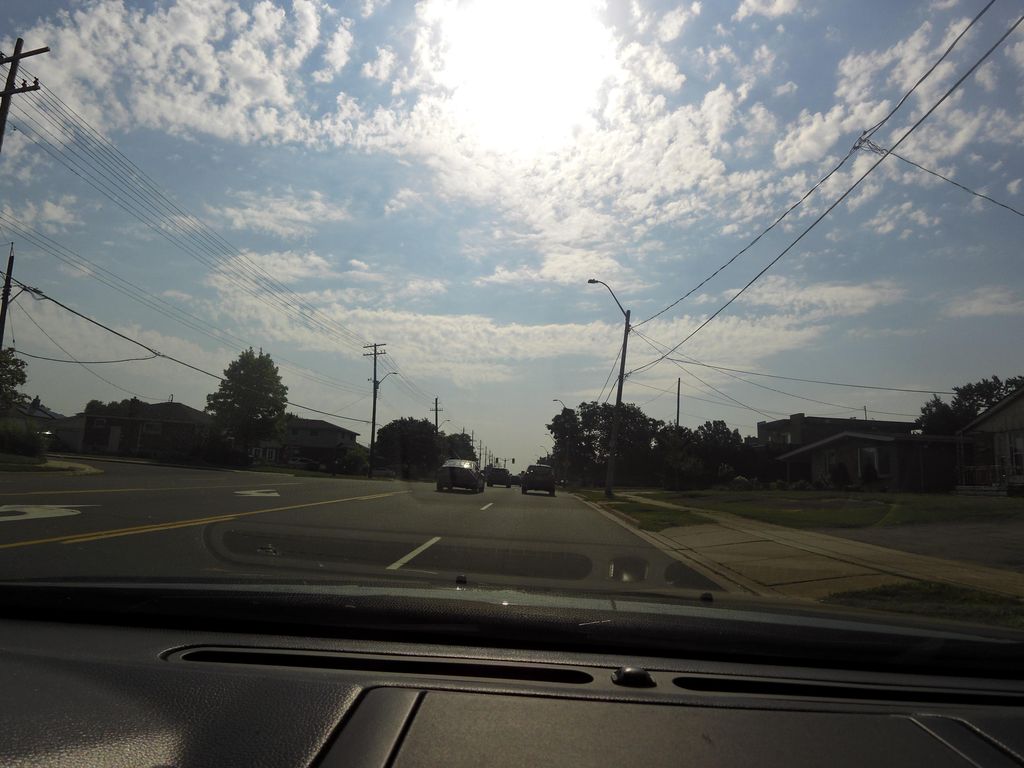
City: hamilton